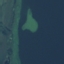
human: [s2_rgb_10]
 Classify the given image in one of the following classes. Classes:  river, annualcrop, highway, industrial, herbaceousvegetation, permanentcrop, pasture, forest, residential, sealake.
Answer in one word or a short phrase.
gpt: SeaLake